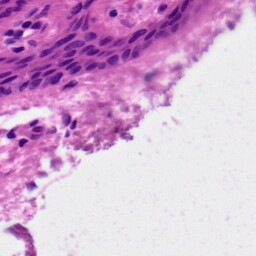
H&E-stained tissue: Skin